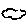
Label: cloud